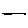
Label: line